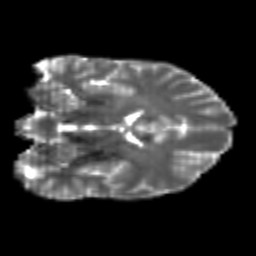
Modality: T2w
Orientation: coronal
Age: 24
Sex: male
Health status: healthy
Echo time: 0.074 s